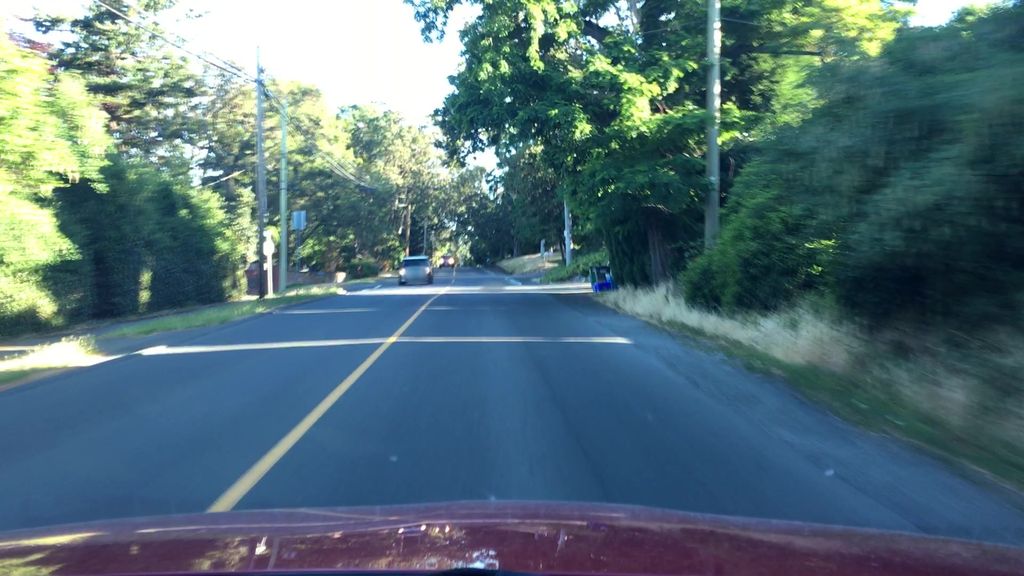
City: victoria